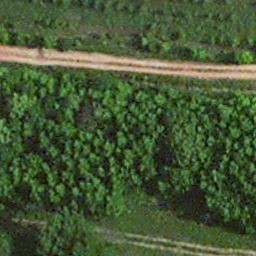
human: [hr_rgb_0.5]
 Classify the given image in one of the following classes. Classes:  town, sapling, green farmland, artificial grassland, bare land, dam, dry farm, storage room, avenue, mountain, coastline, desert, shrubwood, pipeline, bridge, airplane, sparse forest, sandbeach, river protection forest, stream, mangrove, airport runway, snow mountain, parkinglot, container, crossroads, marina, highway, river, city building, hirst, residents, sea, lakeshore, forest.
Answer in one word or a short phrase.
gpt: avenue